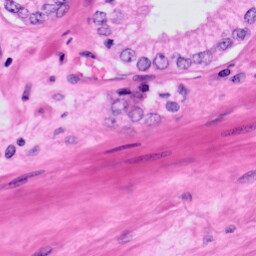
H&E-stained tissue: Prostate